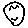
Label: smiley face